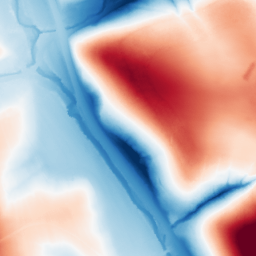
Category: classical
Decomposition family: gaussian
Decomposition parameters: sigma: 50
Upsampling method: regularized
Upsampling parameters: scale: 4
lambda_reg: 0.001
Upsampling scale: 4